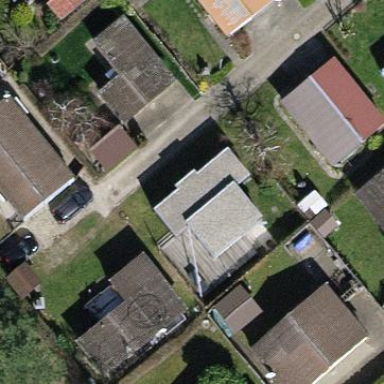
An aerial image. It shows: Static caravan.